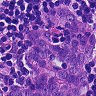
Metastatic tissue present: yes